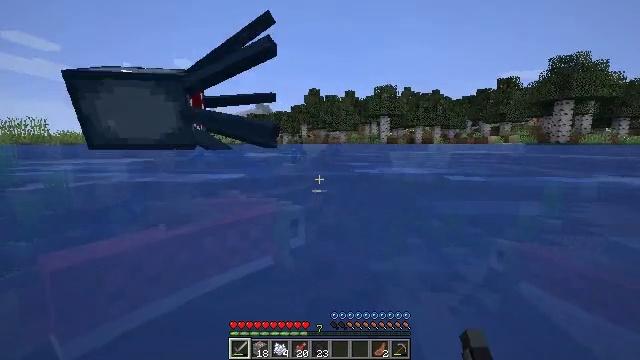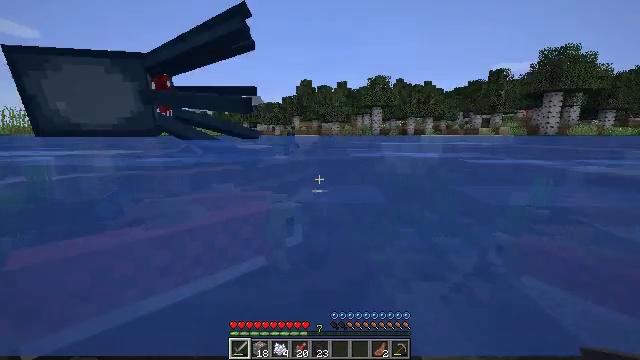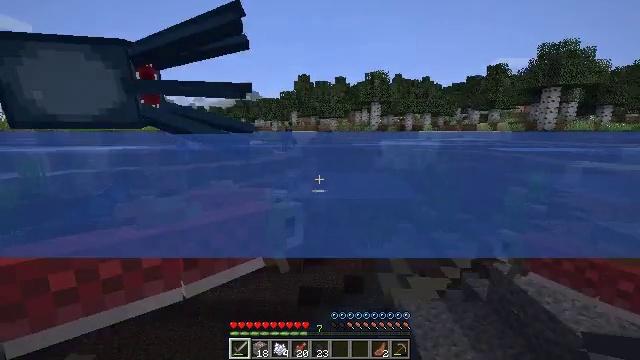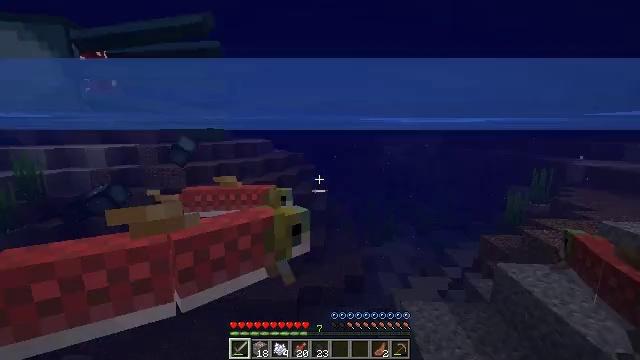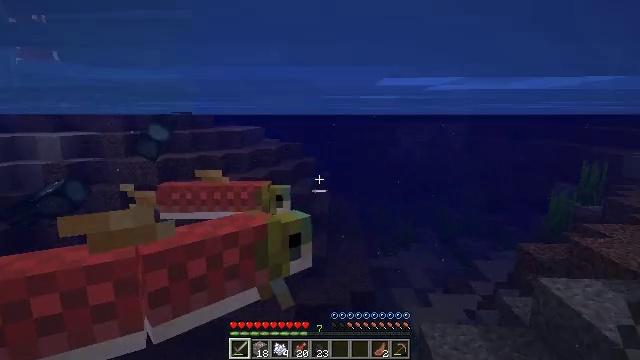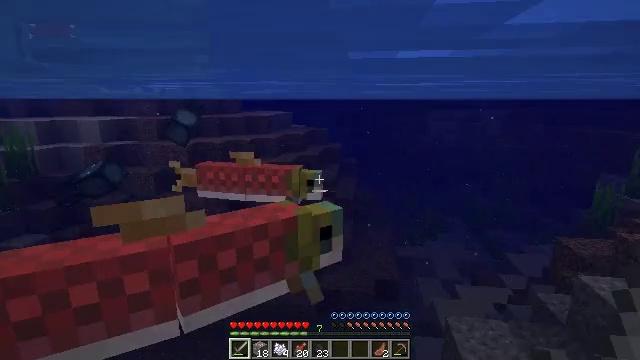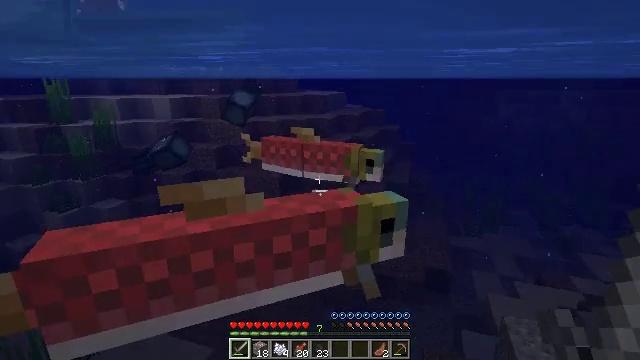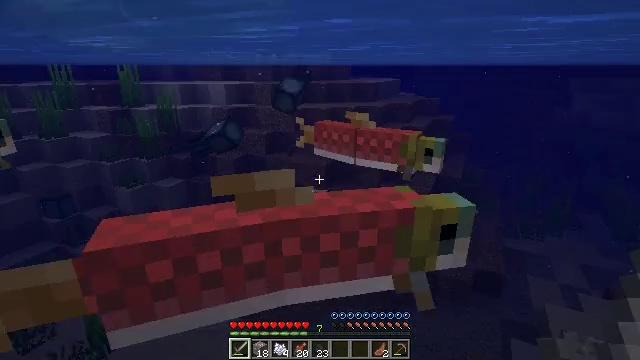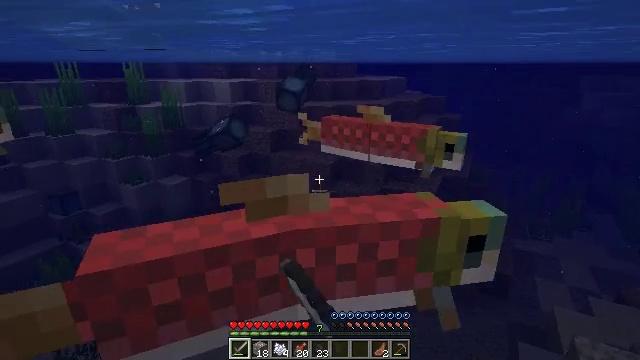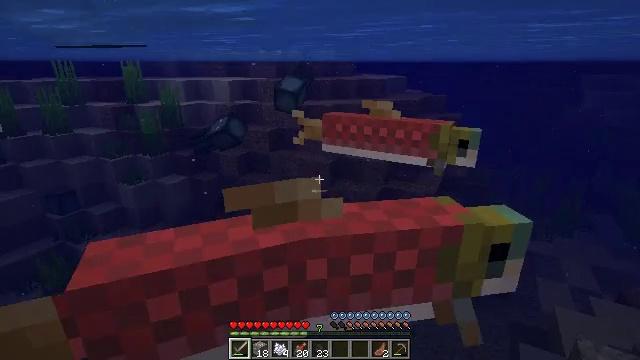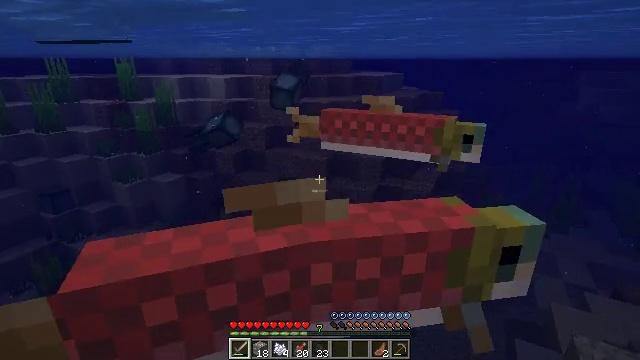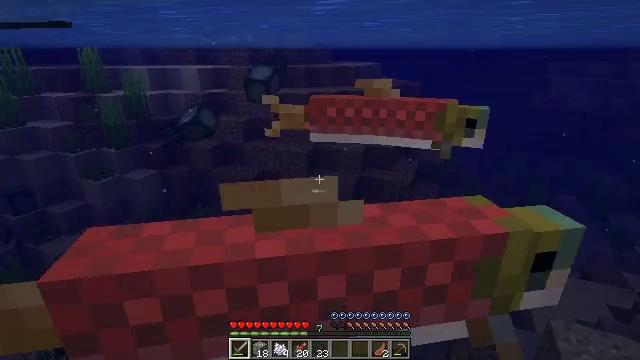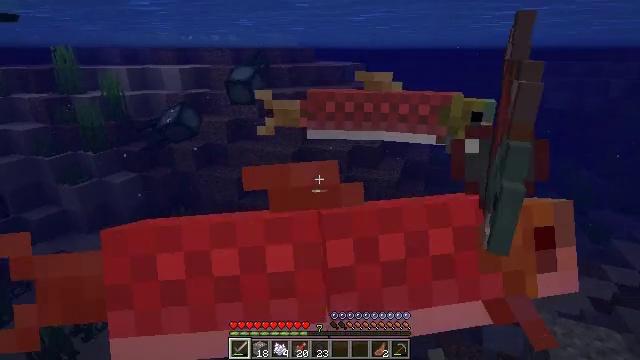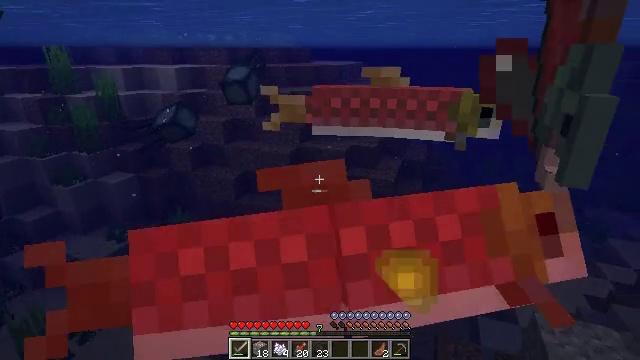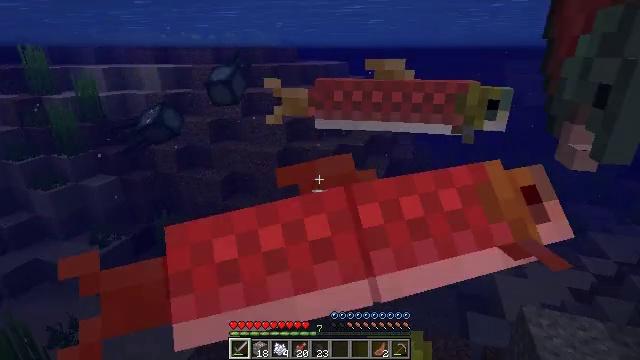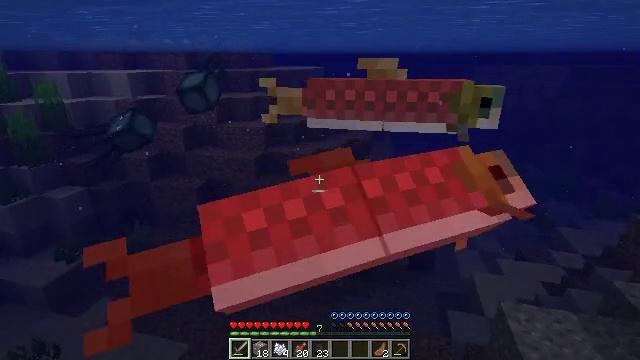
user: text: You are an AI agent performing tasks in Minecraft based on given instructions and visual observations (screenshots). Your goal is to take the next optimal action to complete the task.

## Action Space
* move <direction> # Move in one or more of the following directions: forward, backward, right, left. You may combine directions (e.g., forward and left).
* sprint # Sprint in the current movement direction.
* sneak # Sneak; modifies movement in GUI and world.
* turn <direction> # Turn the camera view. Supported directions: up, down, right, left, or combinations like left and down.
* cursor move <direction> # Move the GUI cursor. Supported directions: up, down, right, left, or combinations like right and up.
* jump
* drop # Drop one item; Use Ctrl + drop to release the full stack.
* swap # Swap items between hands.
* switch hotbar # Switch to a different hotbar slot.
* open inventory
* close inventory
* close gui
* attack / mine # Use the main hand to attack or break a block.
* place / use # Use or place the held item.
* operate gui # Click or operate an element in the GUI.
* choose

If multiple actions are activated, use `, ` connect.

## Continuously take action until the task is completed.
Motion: motion action
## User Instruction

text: Hunt fish.
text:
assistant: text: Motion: move forward, turn right and down
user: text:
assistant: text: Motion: move forward
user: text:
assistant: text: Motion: move forward
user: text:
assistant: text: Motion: move forward
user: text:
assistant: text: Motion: move forward, turn left and down
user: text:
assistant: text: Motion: move forward, turn left and down
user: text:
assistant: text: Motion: move forward, turn left and down, attack / mine
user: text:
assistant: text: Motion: move forward, turn left, attack / mine
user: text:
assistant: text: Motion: move forward, attack / mine
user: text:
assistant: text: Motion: move forward
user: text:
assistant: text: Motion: move forward, turn right and down
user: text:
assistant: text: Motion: move forward, turn right
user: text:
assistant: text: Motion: move forward
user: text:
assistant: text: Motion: move forward, turn right
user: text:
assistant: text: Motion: move forward, turn right
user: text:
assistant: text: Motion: move forward, turn right
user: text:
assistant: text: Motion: move forward, turn right and up
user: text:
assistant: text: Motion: move forward, turn right and up
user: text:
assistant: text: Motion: move forward, turn right and up
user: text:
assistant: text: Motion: move forward, turn right and up
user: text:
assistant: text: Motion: move forward, turn right and up, attack / mine
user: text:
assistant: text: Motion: move forward, attack / mine
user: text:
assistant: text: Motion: move forward, attack / mine
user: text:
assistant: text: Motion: move forward, turn right and down, attack / mine
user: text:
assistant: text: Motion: move forward, turn right
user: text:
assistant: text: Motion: move forward, turn right and down
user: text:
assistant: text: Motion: move forward, turn right and down
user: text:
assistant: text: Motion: move forward, turn right and down
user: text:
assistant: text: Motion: move forward, turn right
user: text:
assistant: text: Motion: move forward, turn right